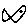
Label: fish